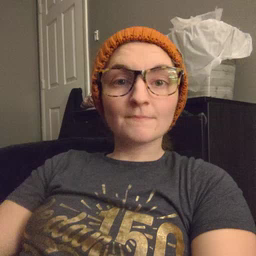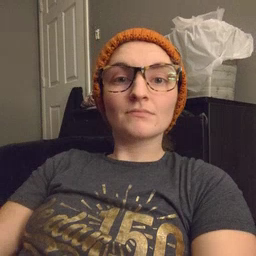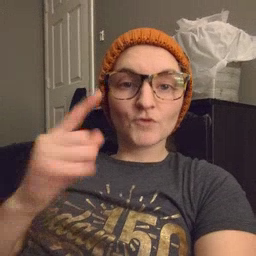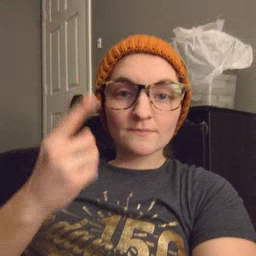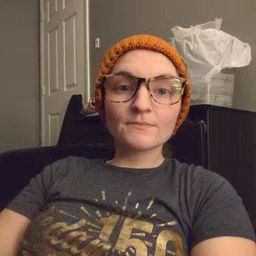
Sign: first